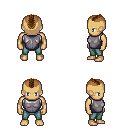
a pixel art fantasy rpg character, male body template, human, tanned skin, steel chest armor, teal pants, brown short mohawk hairstyle, four views (front, back, left, right), 2x2 character sprite sheet, small pixel art, hard edges, no anti-aliasing